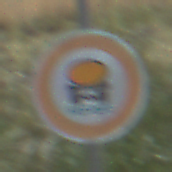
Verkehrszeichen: VerbotFahrzeugeWassergefaehrdenderLadung
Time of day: Midday
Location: Outdoor (Nature)
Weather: PartlyCloudy
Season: NotSpecified
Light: Natural